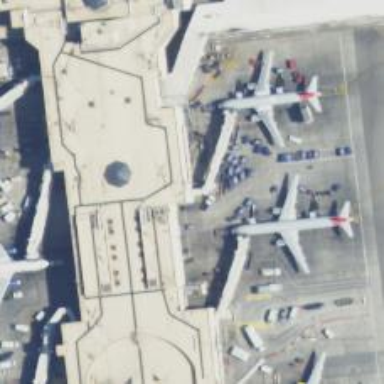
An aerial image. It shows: Airport gate.